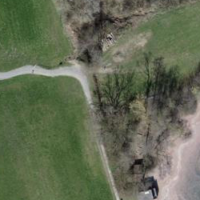
EUNIS habitat code: 41
Species observed at this site:
Pseudochorthippus parallelus
Pholidoptera griseoaptera